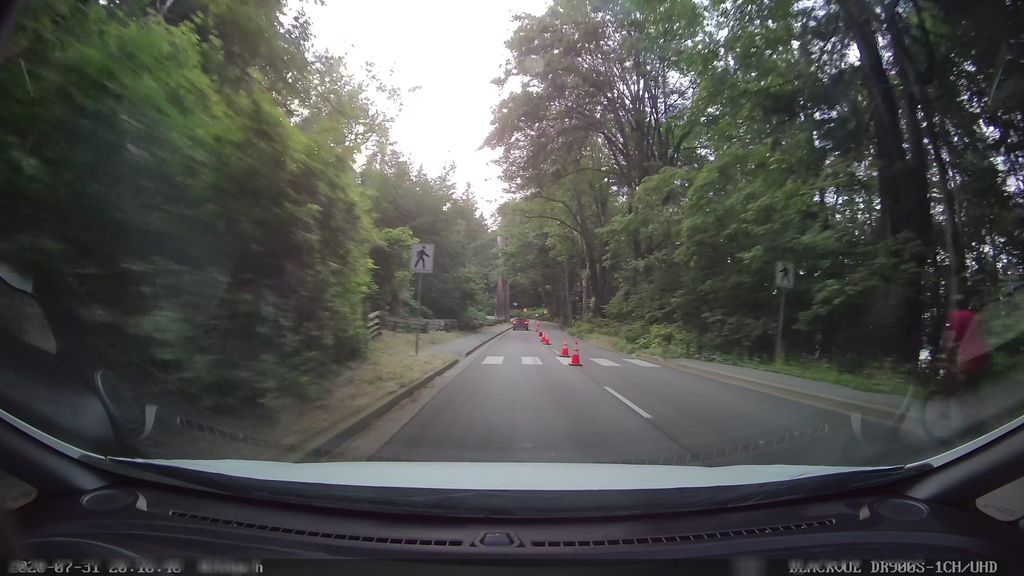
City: vancouver